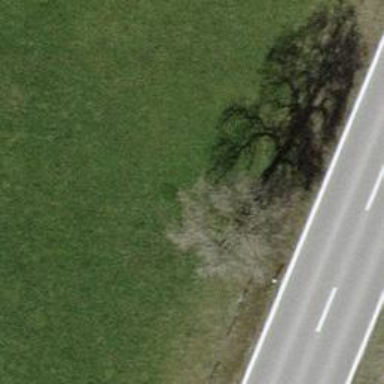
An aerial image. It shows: Beautiful tree in nature.